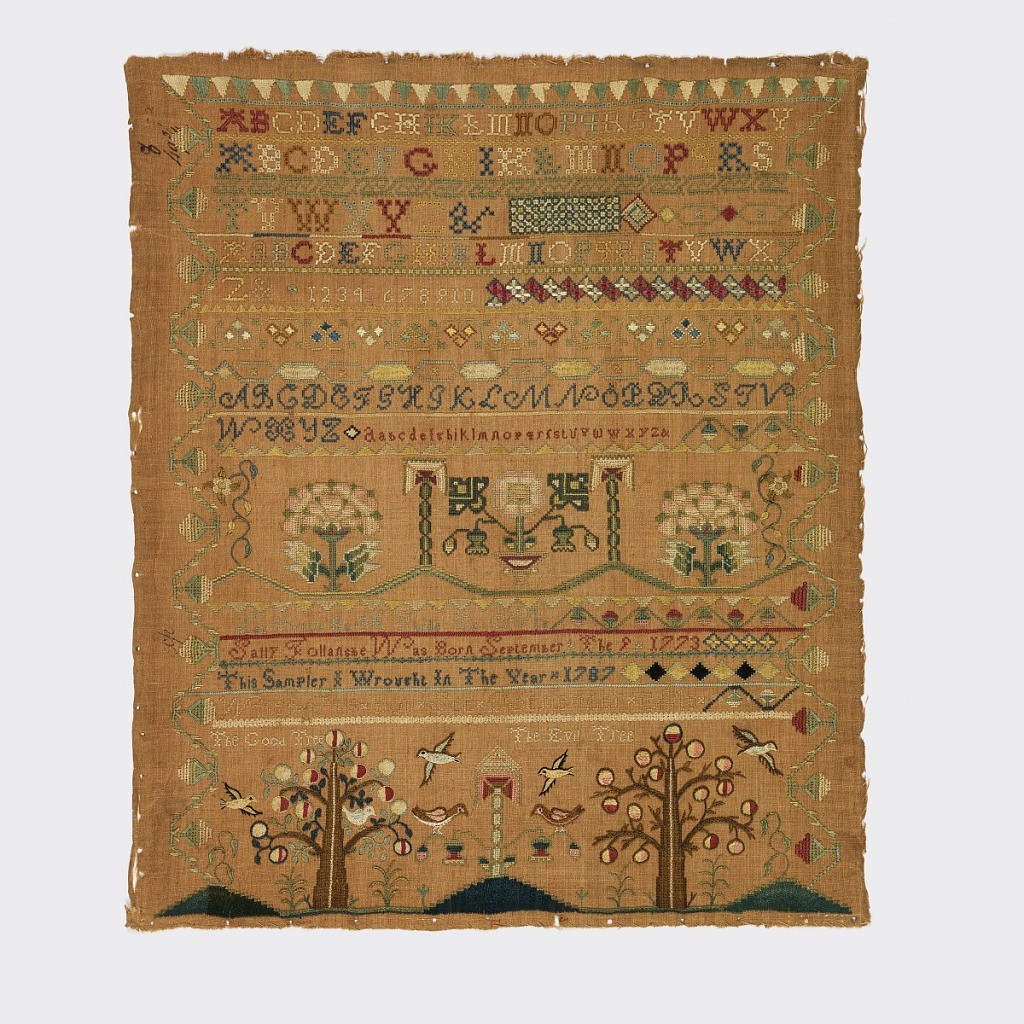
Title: Sampler
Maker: Sally Follansbe, American, 1773 - 1813
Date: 1787
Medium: silk embroidery on linen foundation Technique: embroidered in cross, stem, satin, rococo, herringbone, eyelet and roumanian stitches on plain weave foundation Label: linen embroidered with silk in cross, stem, satin, rococo, herringbone, eyelet and roumanian stitches
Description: Embroidered sampler with bands of alphabets and numerals, floral and geometric borders, and an inscription.
At the bottom are two trees, one surrounded by birds, the other with birds flying away from it; the trees are identified as 'The Good Tree' and 'The Evil Tree'.
The verse reads:
Let Virtue be a Guide to Me
When this you see Remember Me